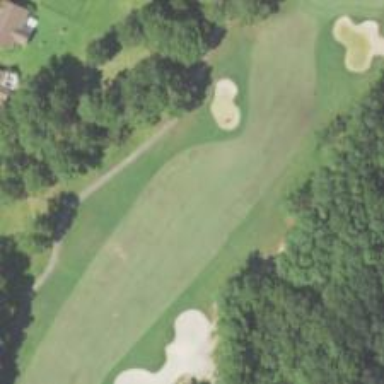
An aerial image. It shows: Golf hole.